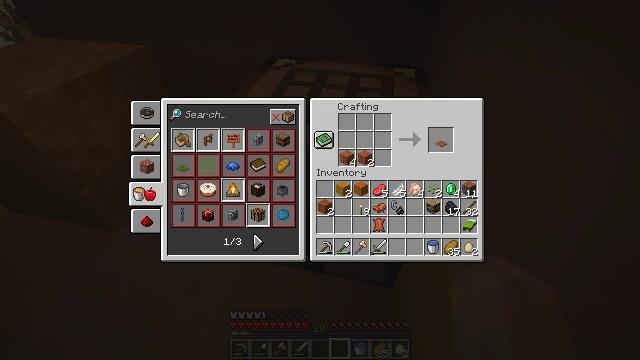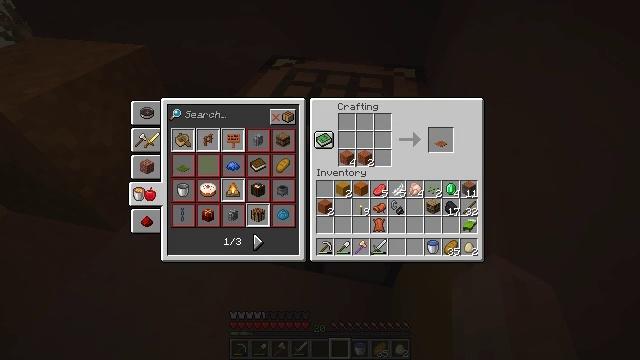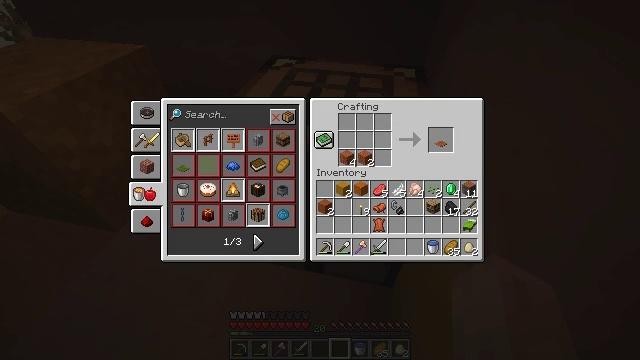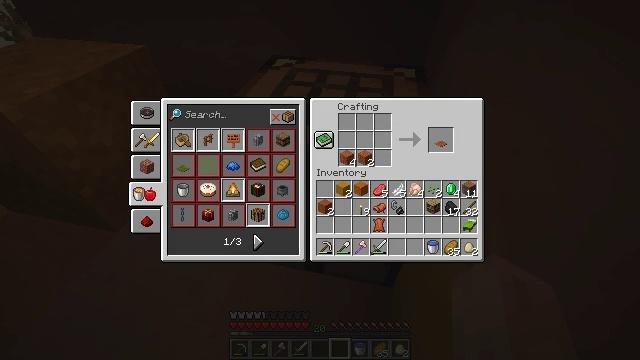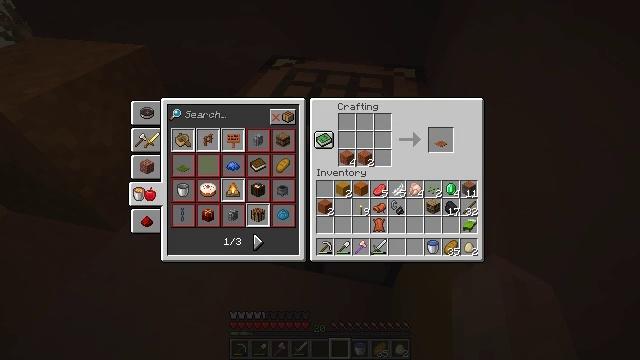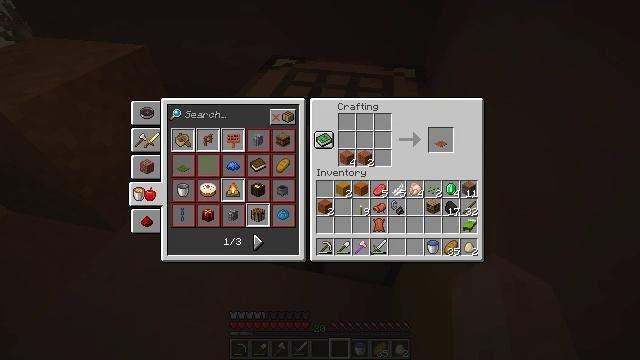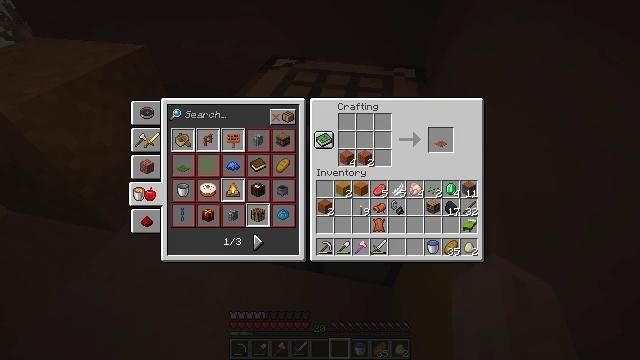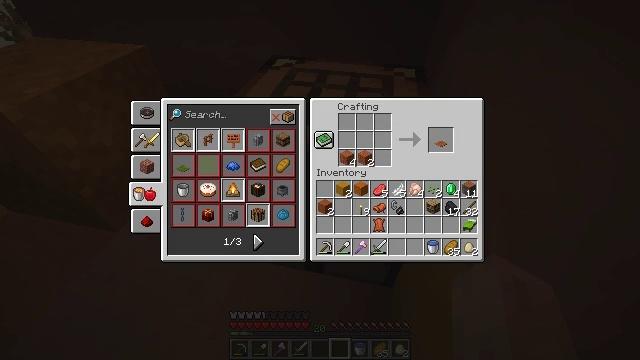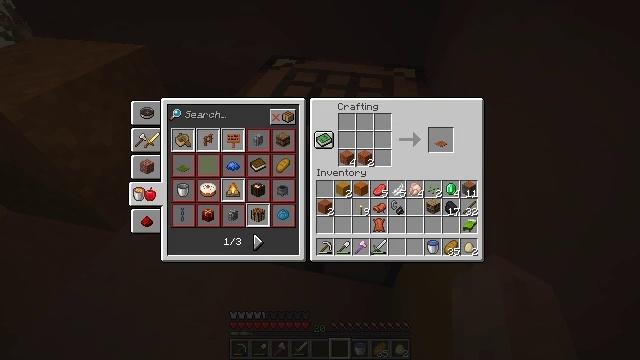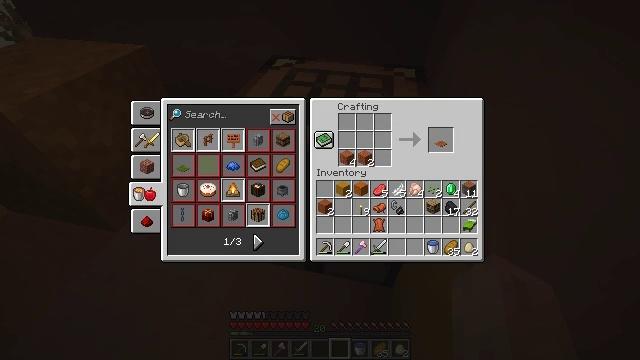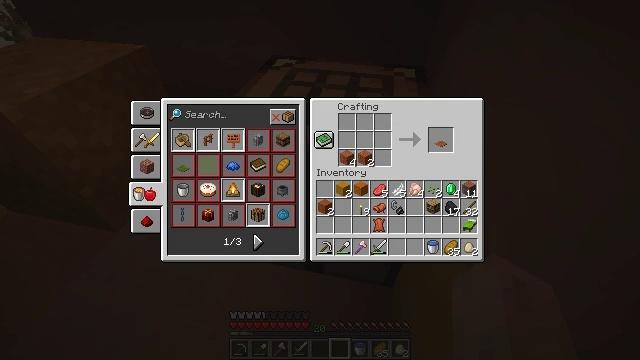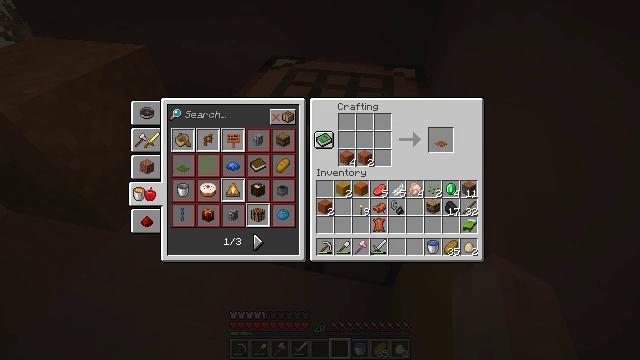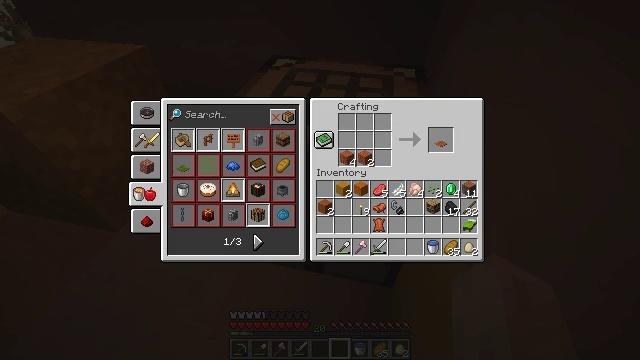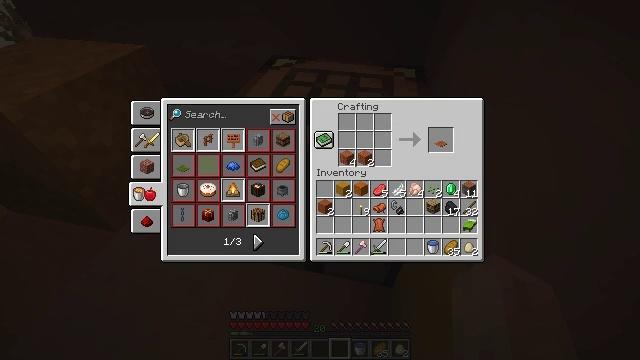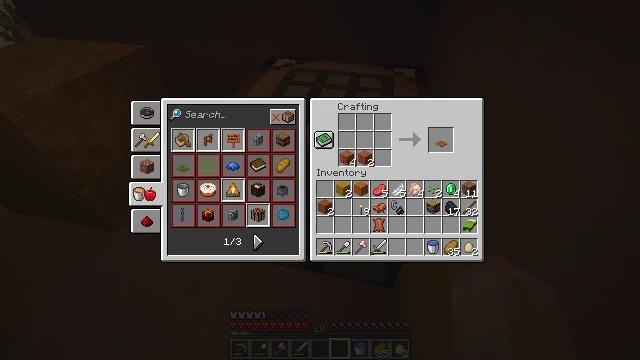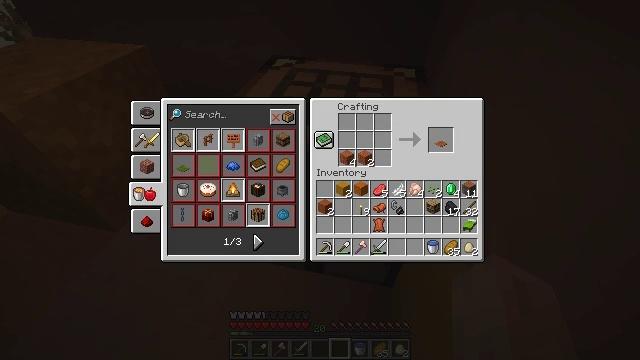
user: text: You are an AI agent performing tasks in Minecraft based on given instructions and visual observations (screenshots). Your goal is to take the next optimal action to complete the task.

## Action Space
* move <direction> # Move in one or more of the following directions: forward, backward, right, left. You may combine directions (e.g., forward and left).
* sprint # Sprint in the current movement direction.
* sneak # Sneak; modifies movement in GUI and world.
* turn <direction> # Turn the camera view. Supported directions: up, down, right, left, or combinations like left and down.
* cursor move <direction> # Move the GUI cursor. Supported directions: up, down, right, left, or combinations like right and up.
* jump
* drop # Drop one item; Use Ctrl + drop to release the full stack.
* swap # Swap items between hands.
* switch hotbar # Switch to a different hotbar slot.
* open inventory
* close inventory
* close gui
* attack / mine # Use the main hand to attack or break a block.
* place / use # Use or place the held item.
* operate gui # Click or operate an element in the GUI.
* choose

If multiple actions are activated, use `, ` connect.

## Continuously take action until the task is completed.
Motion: motion action
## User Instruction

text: Craft an acacia slab.
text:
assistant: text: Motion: no_op
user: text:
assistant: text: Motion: no_op
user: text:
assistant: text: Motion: no_op
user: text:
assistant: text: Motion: no_op
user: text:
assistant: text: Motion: no_op
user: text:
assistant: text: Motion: no_op
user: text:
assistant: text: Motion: no_op
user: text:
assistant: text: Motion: no_op
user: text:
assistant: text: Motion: no_op
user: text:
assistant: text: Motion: no_op
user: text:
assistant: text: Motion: no_op
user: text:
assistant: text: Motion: no_op
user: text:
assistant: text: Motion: no_op
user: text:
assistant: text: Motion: no_op
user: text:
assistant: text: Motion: no_op
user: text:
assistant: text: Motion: no_op
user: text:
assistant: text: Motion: no_op
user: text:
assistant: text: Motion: no_op
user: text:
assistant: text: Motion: no_op
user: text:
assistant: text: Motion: no_op
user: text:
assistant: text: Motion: no_op
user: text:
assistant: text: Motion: no_op
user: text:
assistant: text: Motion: no_op
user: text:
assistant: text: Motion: no_op
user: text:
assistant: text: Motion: no_op
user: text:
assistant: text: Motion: no_op
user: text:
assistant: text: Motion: no_op
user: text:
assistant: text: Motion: no_op
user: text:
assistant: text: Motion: no_op
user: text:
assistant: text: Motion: no_op